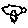
Label: bird